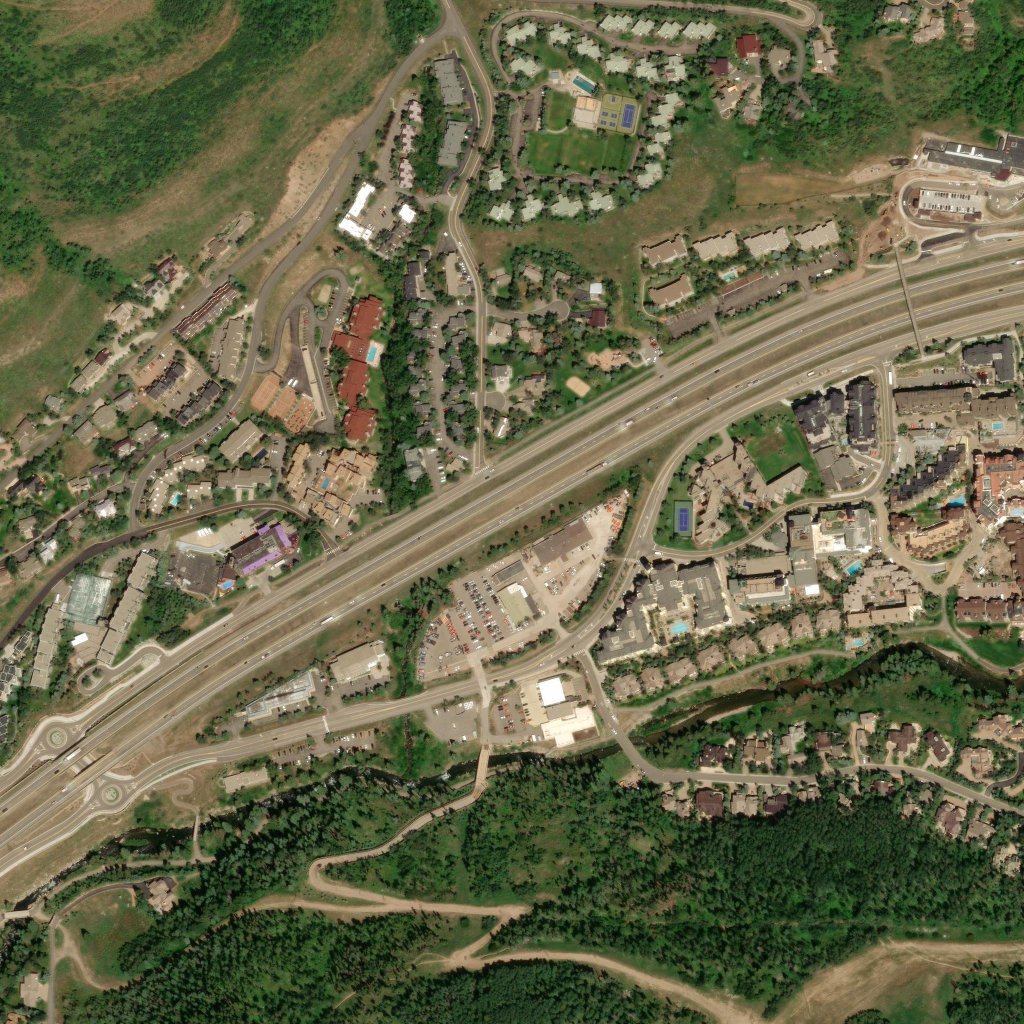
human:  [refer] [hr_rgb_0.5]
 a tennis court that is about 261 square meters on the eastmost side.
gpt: <box>[[66, 49, 67, 51, 0]]</box>